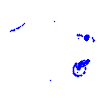
Particle: pion